Question: ---
I have very weird bug with simulator in xcode 6.3.2 yosimite 10.10
when I open simulator
un app in it
sometimes it's opens normal simulator, and sometimes... well look at picture below
it's like simulator screen dimensions are different from those appear on actual screen.
from my checks it has nothing to do with window scaling, or device (iphone5, 5s, 6 etc...)
Any ideas?
---

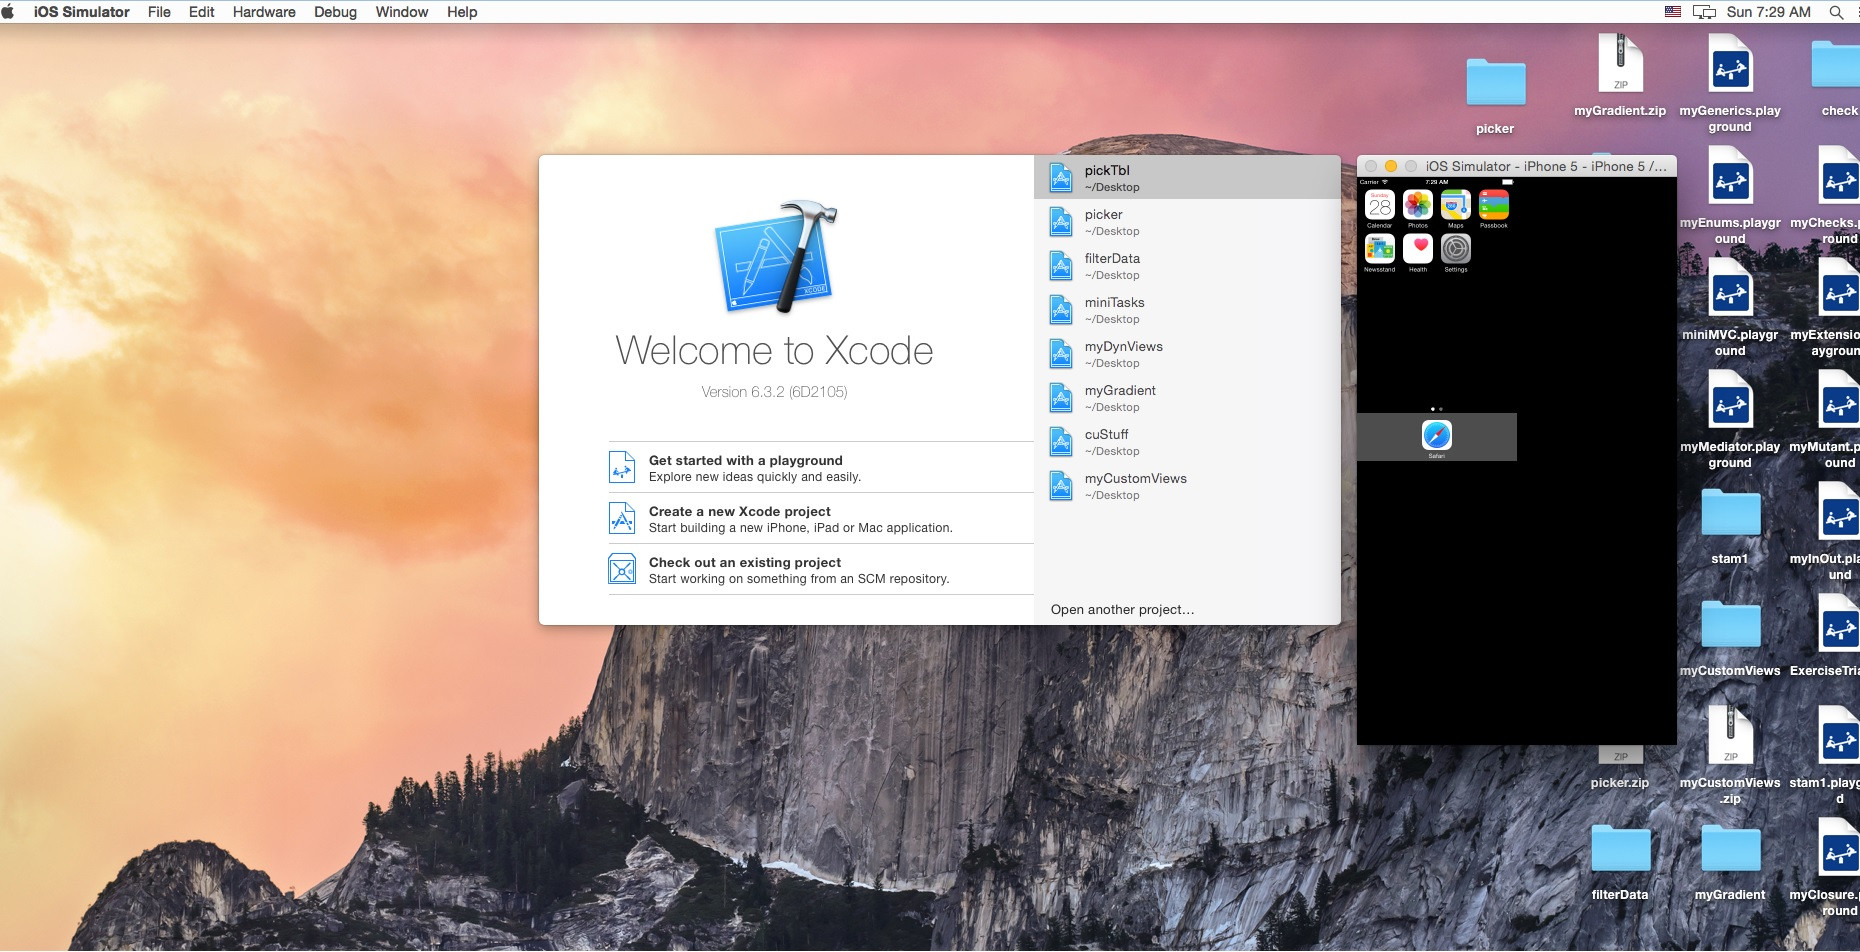
Answer: OK guys, after many other checks there is
some very interesting thing I've found about simulator's layout engine.
Even when it opens normally it gives wrong size calculation BUT at the same time preserves initial aspect ratio
I've created 2 objects: blueSquare
and redRect.
as for console - the width & height calculated correctly

but look how the redRect drawn on the actual screen:

instead of been half width size, it's even larger...
and when I shrink it even smaller (quarter)
it's drawn a lit bigger then an actual half

****Conclusion****
In my opinion it's just another annoying bug of xCode6.3.2 (stable) version
and hope the next xCode will be more stable...